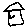
Label: house